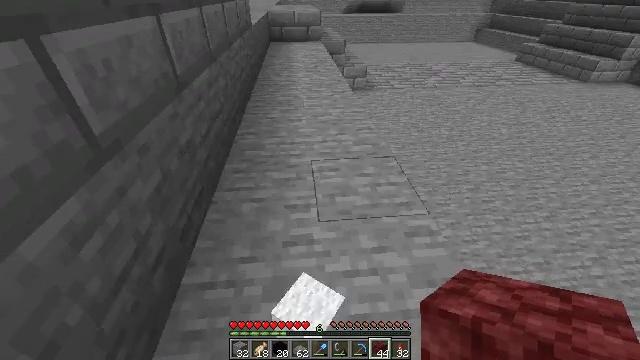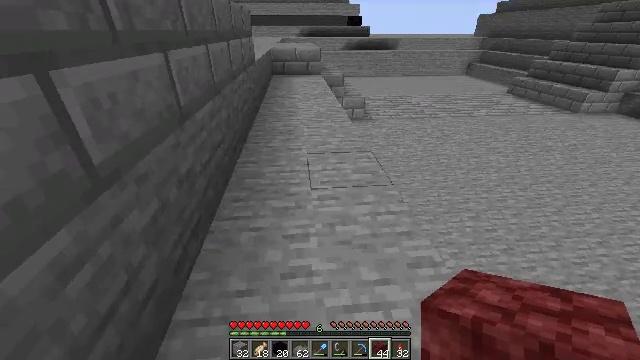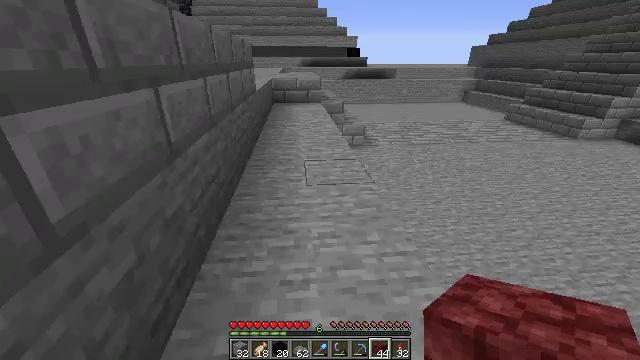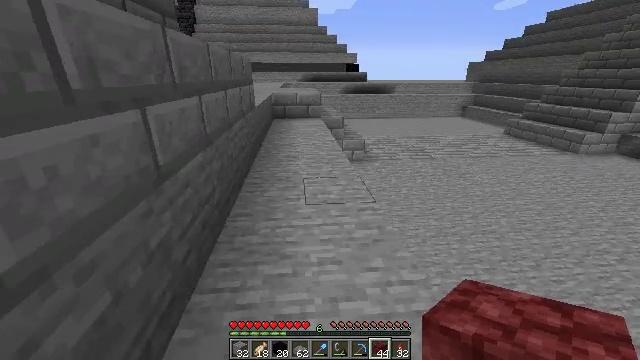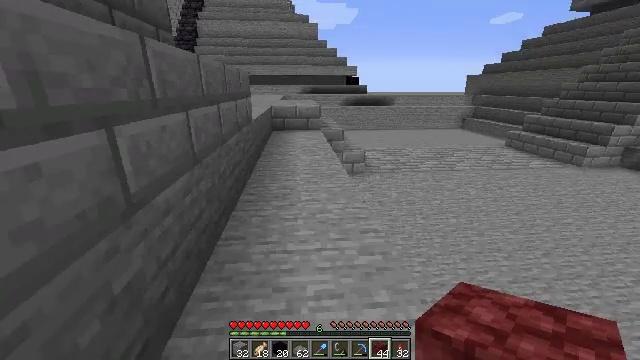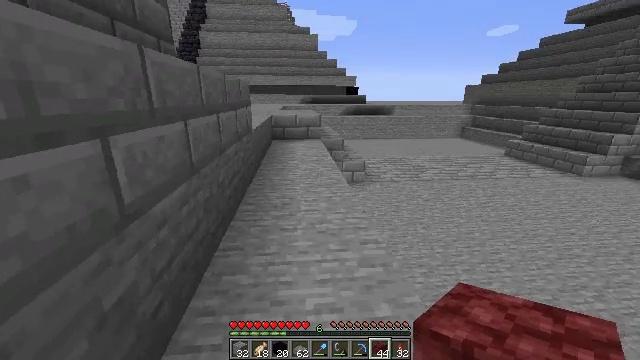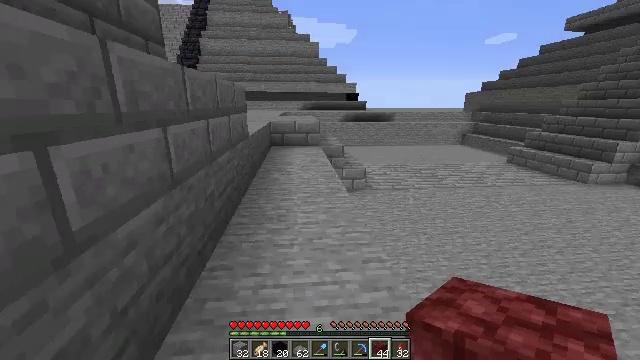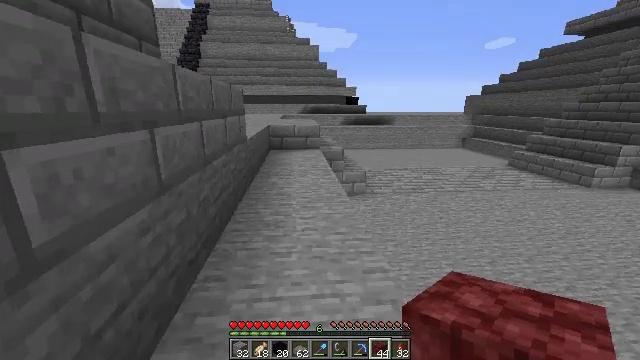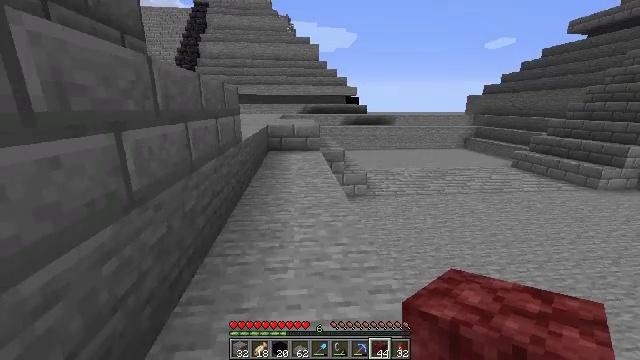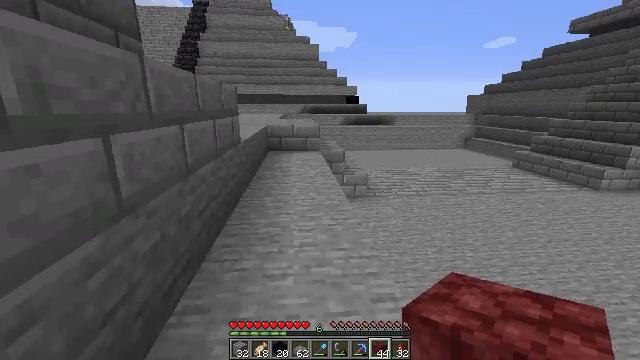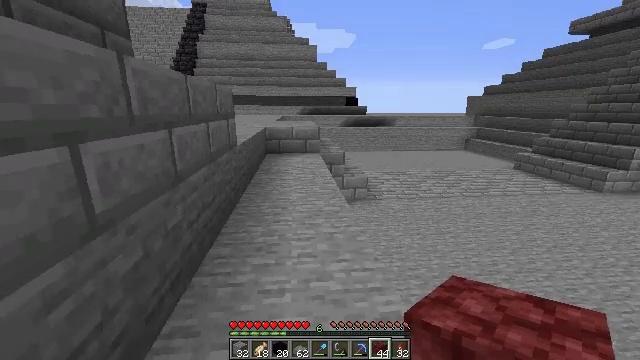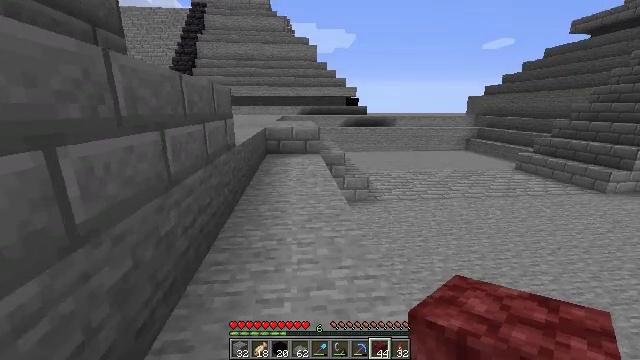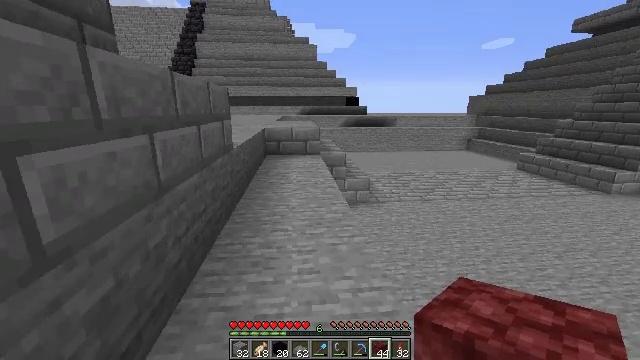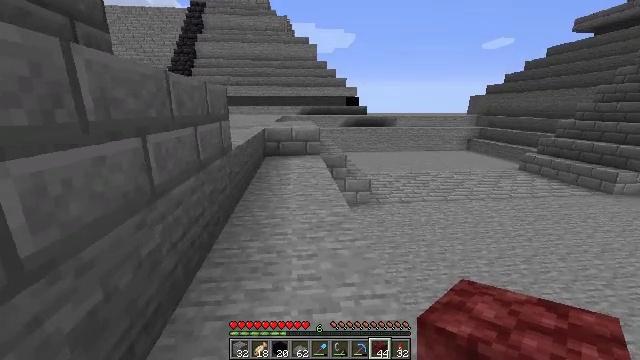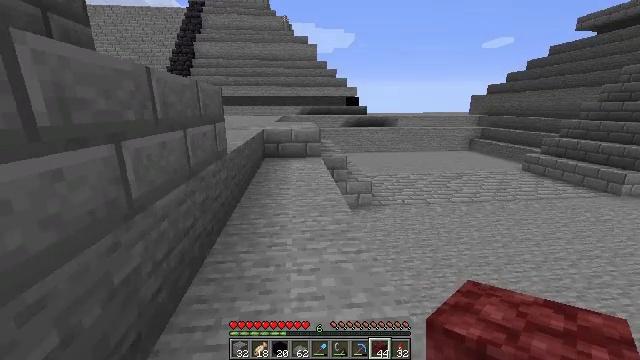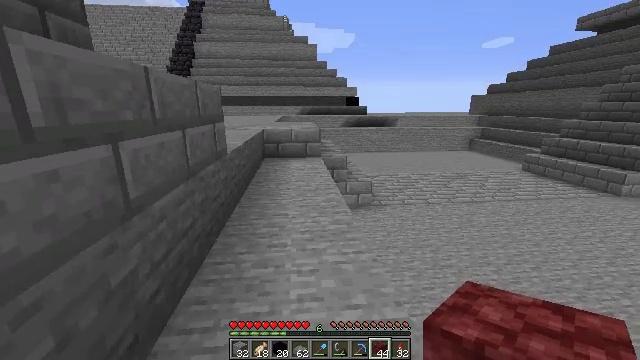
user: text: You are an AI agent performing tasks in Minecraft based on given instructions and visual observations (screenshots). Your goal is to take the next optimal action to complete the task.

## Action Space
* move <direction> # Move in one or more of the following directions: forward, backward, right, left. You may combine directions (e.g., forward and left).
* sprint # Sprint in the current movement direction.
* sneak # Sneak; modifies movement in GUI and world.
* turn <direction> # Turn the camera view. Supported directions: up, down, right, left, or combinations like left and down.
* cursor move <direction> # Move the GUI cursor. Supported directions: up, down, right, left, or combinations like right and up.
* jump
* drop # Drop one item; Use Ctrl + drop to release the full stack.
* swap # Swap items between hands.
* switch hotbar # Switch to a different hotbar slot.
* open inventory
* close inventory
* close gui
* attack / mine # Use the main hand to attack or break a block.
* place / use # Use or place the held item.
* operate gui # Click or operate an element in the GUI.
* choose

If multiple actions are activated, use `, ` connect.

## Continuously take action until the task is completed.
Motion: motion action
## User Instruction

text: Make white concrete powder using the crafting grid.
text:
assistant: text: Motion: move forward, turn up
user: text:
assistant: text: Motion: move forward, turn up
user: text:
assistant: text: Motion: move forward, turn up
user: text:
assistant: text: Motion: move forward, turn up
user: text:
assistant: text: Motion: move forward, turn up
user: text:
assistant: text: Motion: move forward, turn up
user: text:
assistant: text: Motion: move forward
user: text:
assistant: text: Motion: move forward
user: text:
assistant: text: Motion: move forward
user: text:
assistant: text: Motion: no_op
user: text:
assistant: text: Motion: no_op
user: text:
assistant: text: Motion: move forward
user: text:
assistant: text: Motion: move forward
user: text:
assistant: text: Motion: move forward
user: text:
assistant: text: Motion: no_op
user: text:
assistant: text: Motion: no_op
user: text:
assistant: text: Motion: move forward
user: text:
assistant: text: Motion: move forward
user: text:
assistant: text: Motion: move forward
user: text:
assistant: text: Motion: move forward
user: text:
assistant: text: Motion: move forward
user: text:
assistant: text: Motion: move forward
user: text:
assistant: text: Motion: move forward
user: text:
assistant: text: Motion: move forward
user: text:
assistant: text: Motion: move forward
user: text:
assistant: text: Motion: move forward and move right
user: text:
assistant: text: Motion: move forward and move right, turn left
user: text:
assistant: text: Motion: move forward and move right, turn left and down
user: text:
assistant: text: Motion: move forward and move right, turn left
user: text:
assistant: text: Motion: move forward and move right, turn left